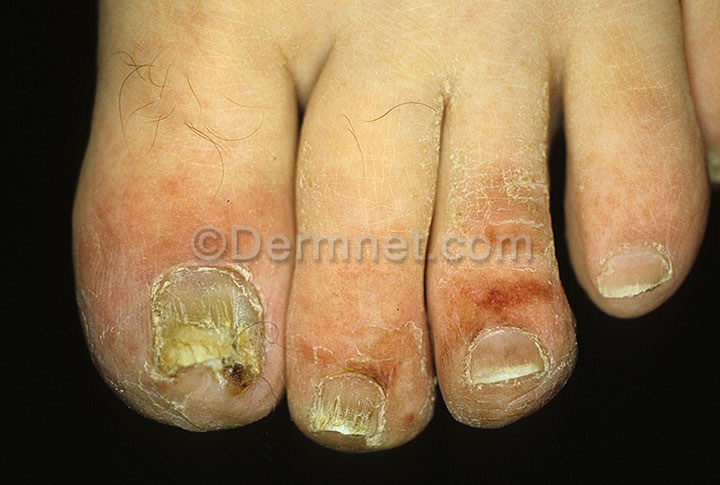
Disease: Lupus and other Connective Tissue diseases